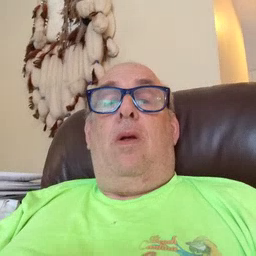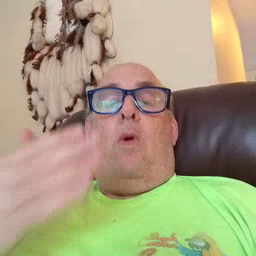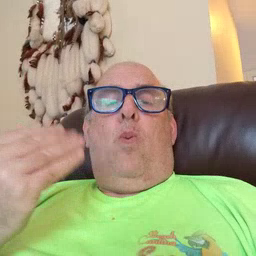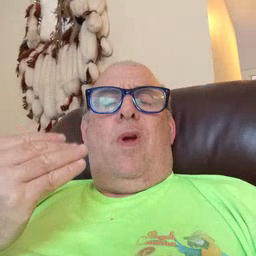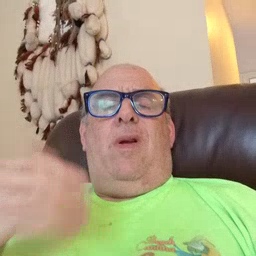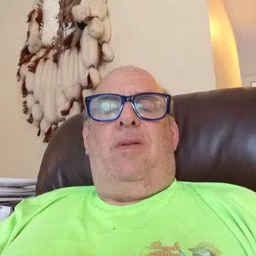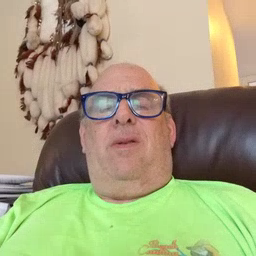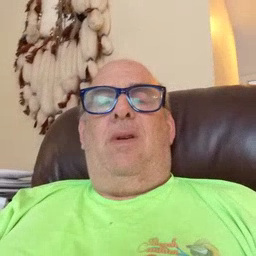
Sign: wait